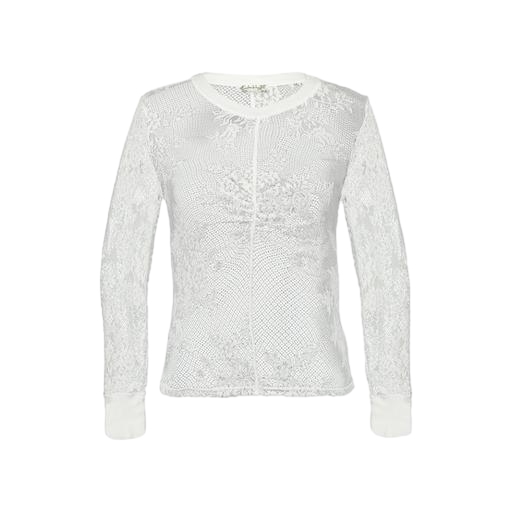
white lace-paneled top, white alice olivia ravenna lace top, white lace-front jersey top, white background